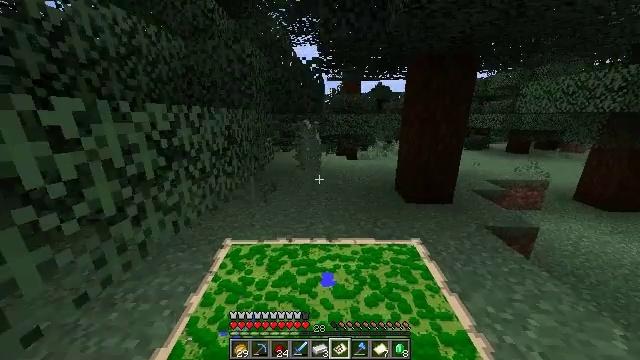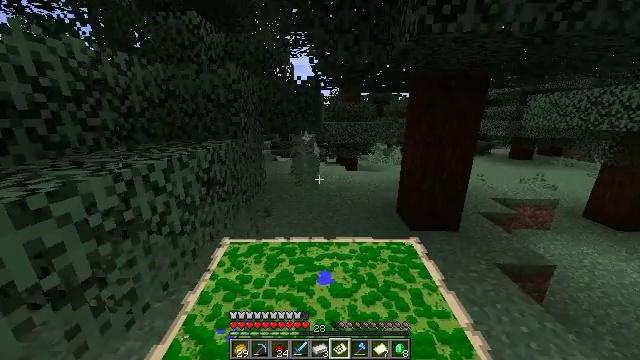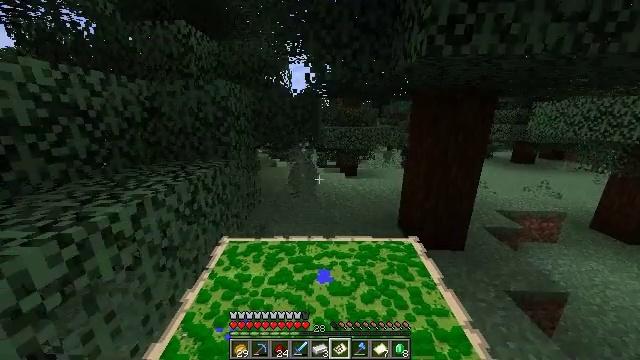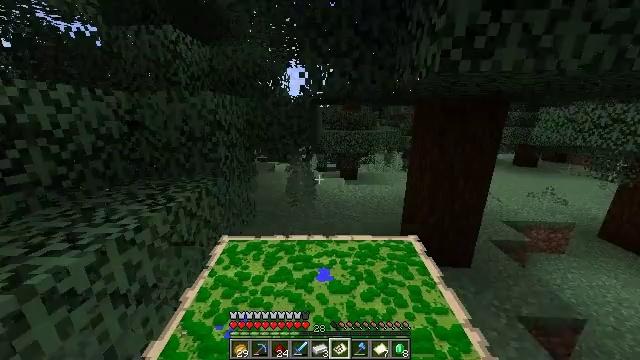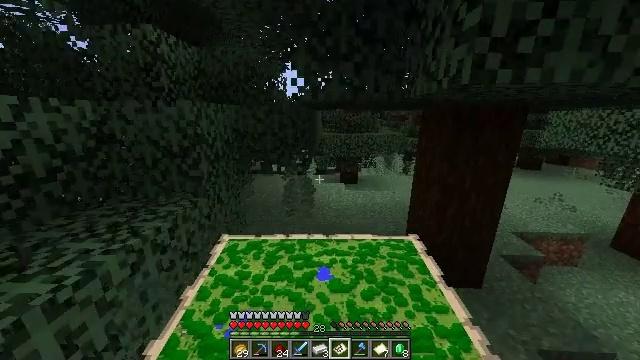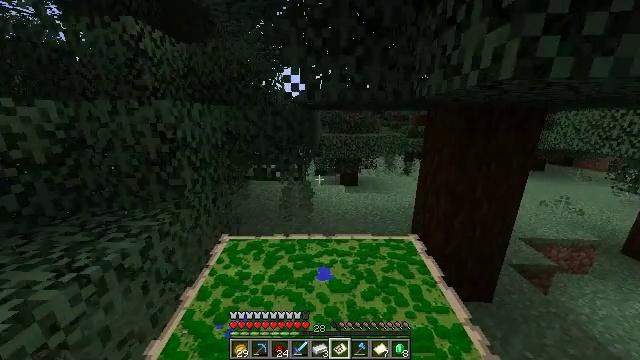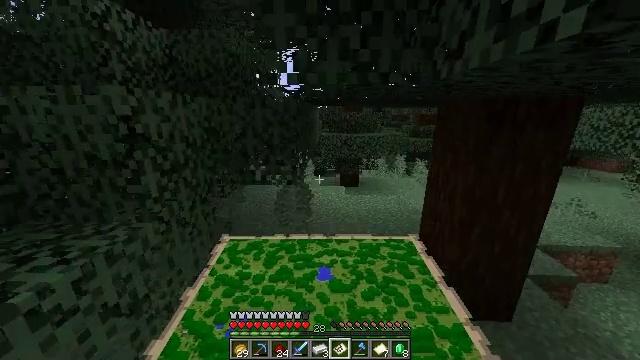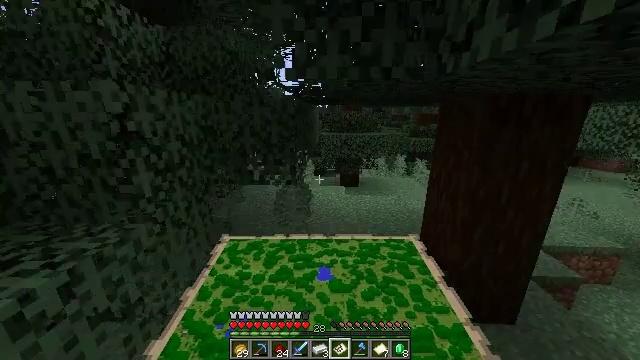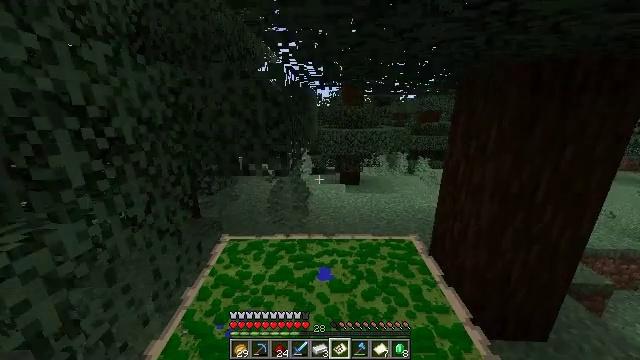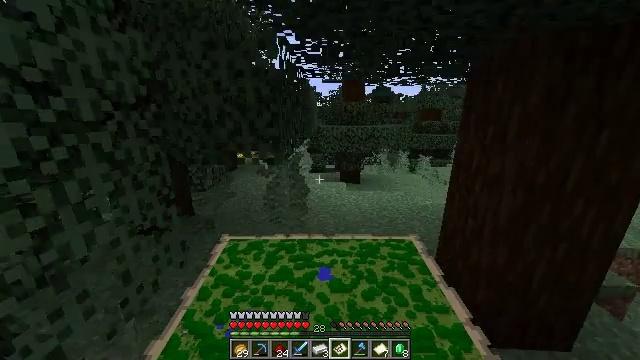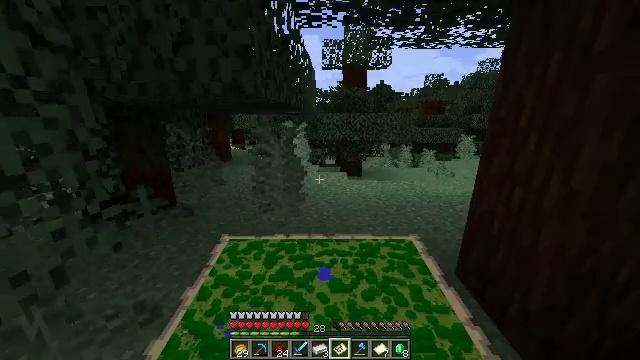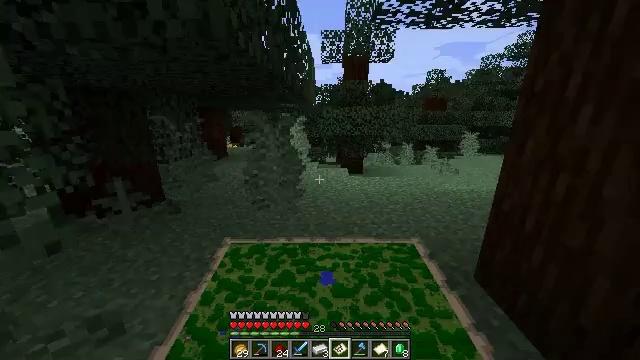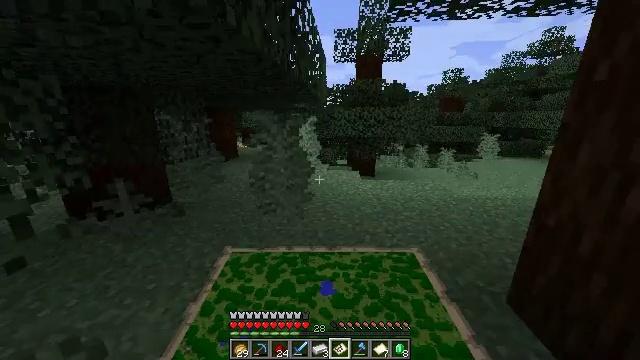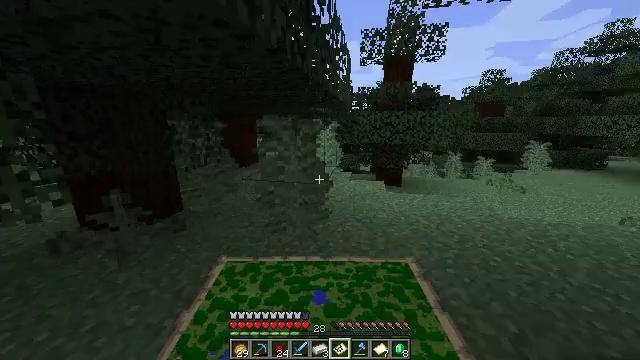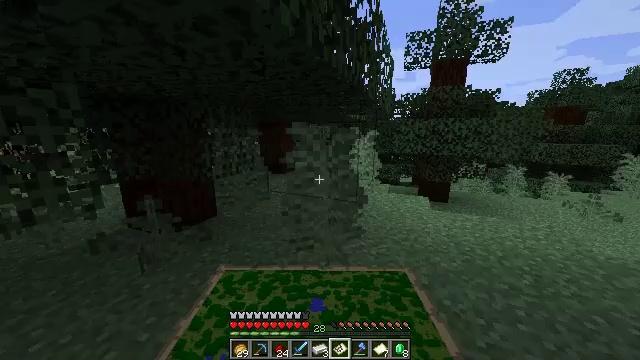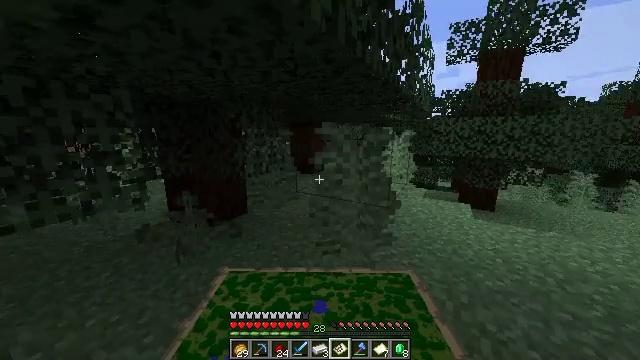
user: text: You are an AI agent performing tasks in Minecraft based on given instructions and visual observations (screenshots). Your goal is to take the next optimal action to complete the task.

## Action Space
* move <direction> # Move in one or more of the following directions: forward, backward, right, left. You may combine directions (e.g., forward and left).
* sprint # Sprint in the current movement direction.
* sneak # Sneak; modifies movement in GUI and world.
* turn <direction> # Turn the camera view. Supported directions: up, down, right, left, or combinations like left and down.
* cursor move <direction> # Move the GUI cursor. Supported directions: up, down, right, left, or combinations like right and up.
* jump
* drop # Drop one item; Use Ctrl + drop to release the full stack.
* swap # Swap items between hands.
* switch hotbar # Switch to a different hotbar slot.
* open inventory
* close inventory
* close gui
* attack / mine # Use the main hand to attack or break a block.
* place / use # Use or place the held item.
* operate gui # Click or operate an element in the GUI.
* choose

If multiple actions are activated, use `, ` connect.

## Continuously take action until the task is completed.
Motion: motion action
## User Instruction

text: Arrange sticks and leather to get an item frame.
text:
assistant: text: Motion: move forward, sprint, jump
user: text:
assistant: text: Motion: move forward, sprint, jump
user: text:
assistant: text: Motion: move forward, sprint, jump
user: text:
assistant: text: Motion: move forward, jump
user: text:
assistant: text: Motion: move forward, jump
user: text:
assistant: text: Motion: move forward, jump
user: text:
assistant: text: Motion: move forward, jump
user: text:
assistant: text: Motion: move forward, jump
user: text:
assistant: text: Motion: move forward
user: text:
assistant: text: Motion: move forward
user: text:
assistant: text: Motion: move forward
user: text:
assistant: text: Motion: move forward, turn left
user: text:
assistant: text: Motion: move forward, turn left and up
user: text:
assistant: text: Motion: turn left and up
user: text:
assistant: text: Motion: turn left
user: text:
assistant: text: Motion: turn left
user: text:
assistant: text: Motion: no_op
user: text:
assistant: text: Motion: no_op
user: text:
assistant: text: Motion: no_op
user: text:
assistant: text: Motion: no_op
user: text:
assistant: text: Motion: no_op
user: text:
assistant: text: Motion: no_op
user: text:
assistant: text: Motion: no_op
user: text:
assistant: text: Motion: move forward
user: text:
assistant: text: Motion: move forward
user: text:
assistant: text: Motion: move forward
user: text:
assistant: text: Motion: move forward
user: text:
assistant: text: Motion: move forward, turn right
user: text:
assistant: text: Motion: move forward, turn right
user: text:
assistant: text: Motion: move forward, turn right